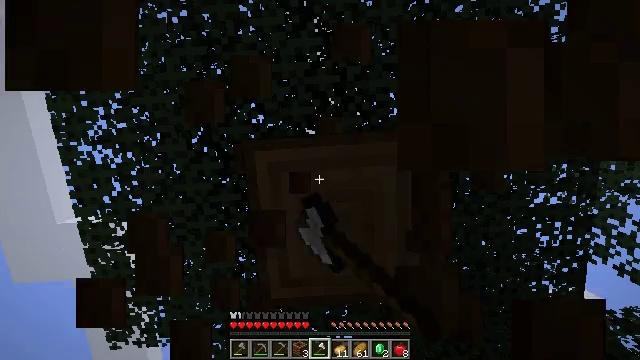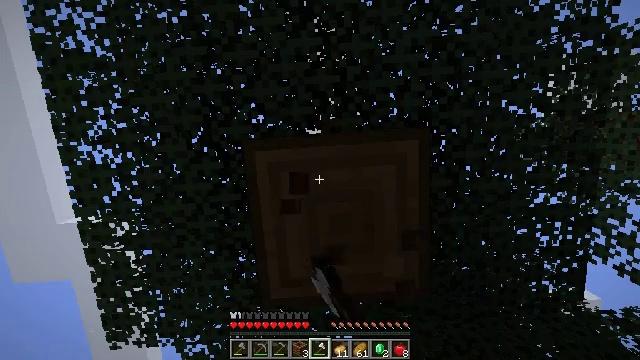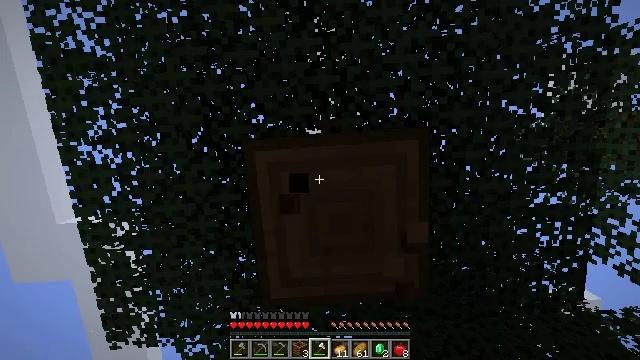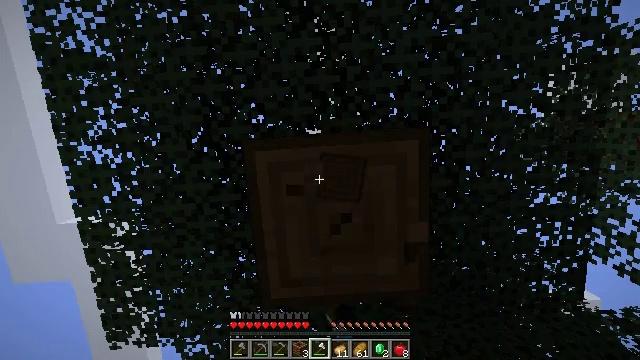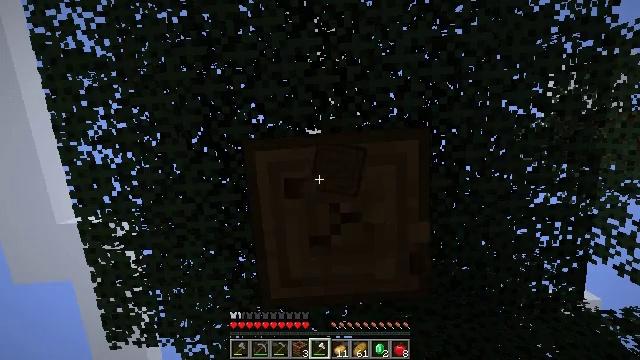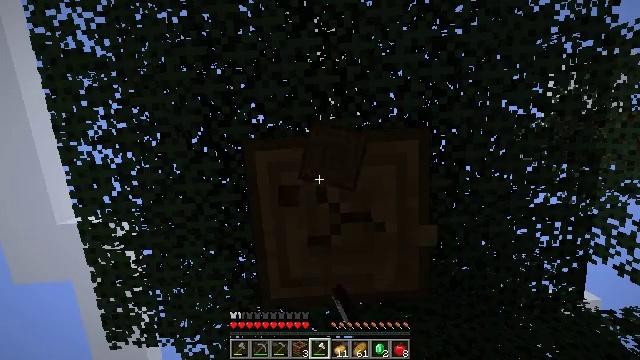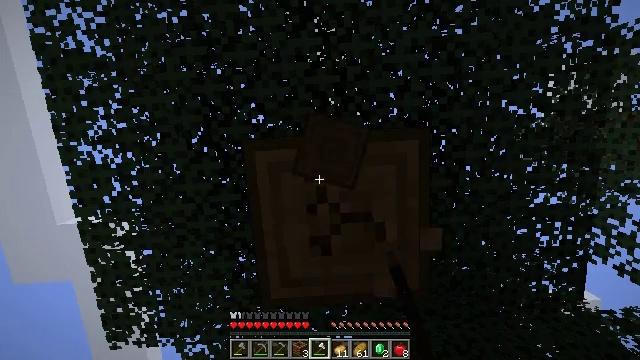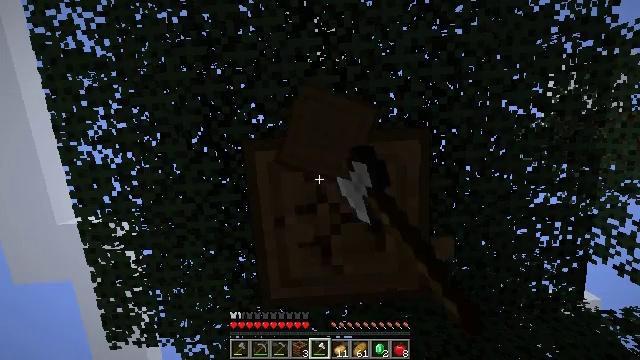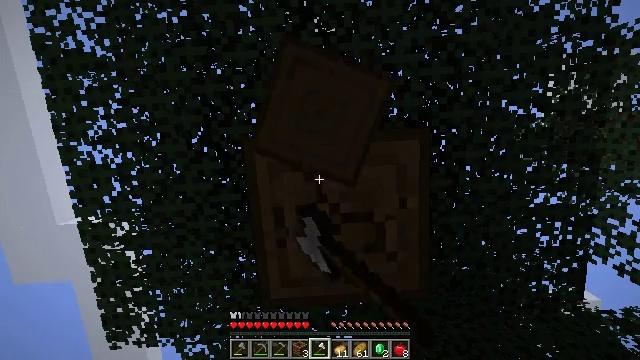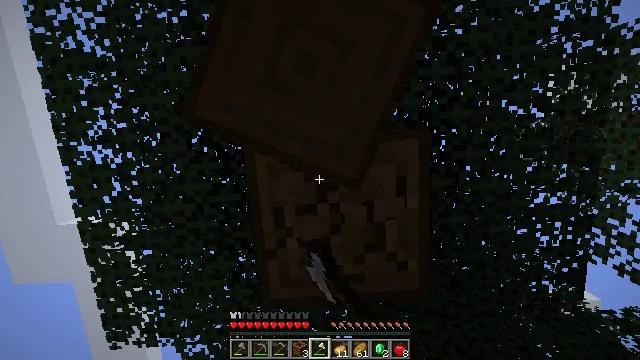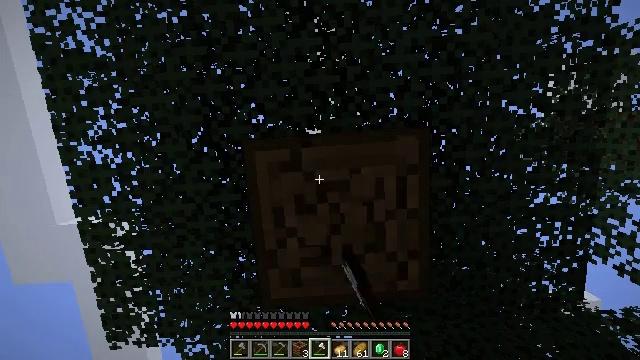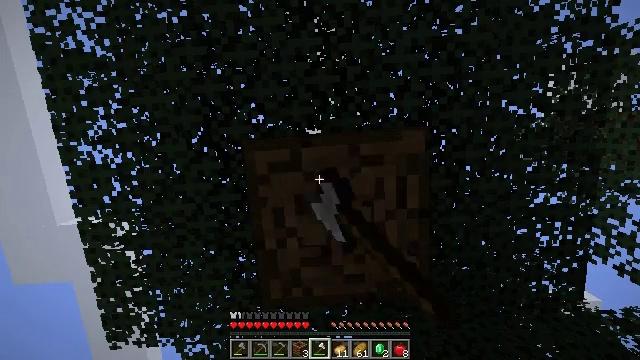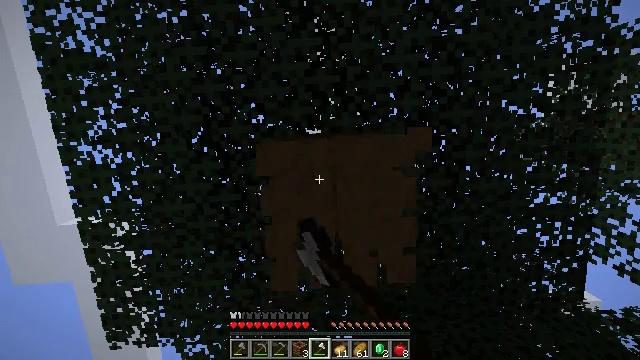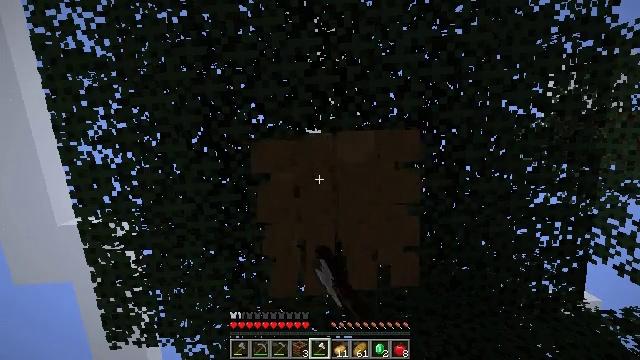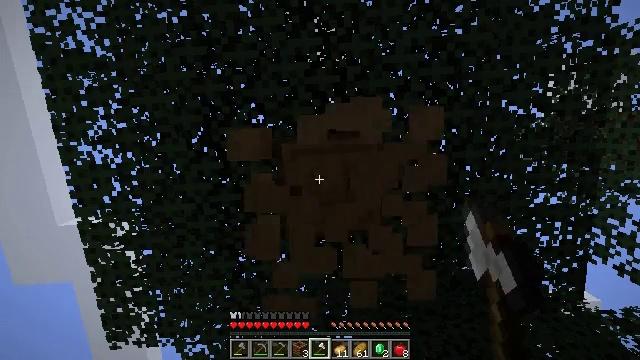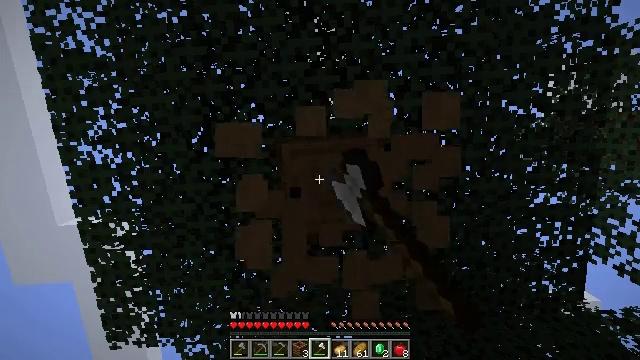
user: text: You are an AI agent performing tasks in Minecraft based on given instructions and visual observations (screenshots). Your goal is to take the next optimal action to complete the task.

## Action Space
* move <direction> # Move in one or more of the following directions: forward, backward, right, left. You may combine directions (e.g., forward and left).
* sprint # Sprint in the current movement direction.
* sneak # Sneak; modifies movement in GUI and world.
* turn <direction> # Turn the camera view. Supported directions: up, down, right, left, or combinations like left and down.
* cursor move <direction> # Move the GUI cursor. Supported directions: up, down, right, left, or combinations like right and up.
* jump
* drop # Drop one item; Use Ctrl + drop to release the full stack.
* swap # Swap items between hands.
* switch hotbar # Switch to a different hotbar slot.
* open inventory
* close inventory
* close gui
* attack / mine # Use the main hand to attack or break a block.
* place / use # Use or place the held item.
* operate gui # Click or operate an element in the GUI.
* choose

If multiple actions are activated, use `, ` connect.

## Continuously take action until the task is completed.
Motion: motion action
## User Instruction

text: Gather stripped spruce log from the tree.
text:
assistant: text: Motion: attack / mine
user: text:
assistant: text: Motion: attack / mine
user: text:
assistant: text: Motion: attack / mine
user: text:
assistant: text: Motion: attack / mine
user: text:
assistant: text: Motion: attack / mine
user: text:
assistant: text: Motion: attack / mine
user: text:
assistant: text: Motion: attack / mine
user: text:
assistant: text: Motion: attack / mine
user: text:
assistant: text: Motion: attack / mine
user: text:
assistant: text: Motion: attack / mine
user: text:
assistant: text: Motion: attack / mine
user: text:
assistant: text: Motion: attack / mine
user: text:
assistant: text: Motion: attack / mine
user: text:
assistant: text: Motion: attack / mine
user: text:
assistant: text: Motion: attack / mine
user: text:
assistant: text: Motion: attack / mine
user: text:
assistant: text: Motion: attack / mine